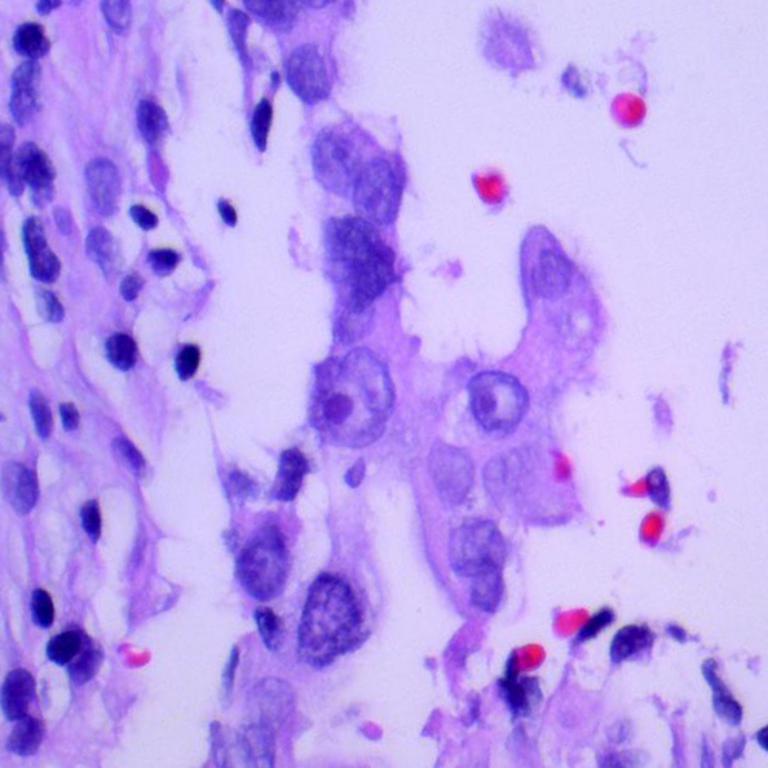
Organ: lung
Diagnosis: adenocarcinomas